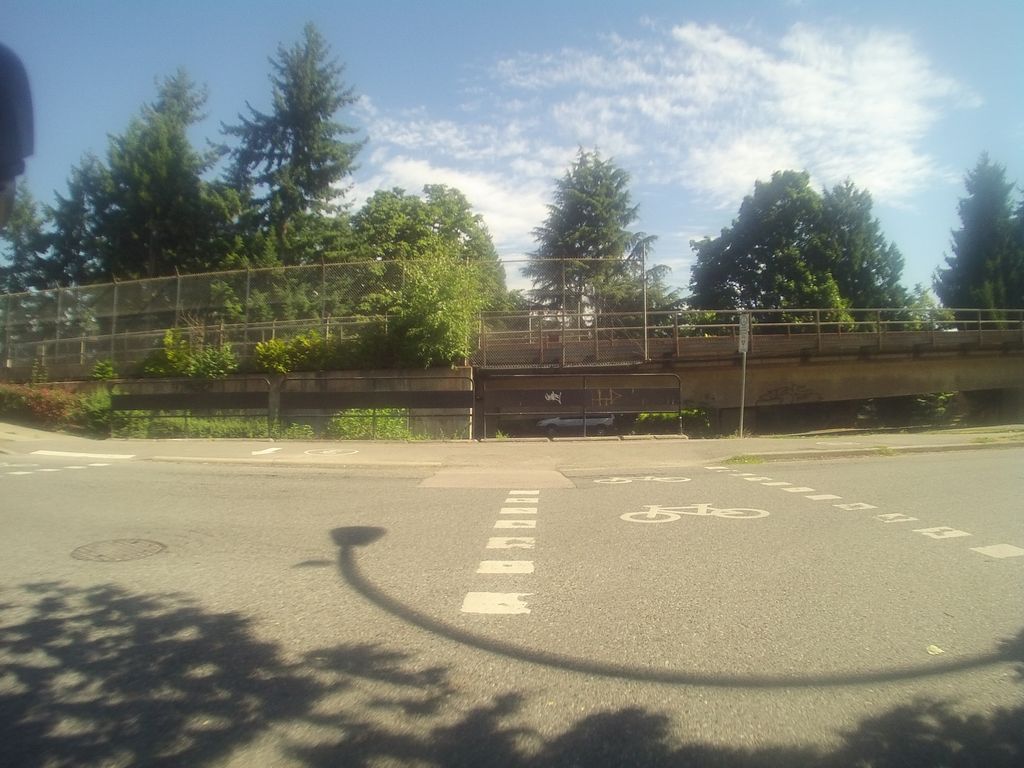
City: vancouver